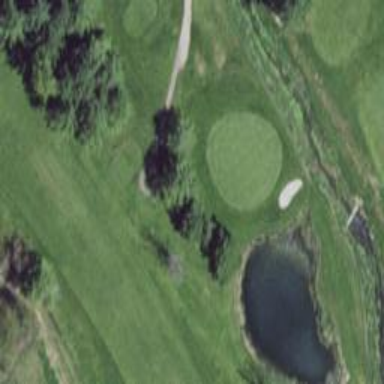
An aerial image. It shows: Pathway for golfing.